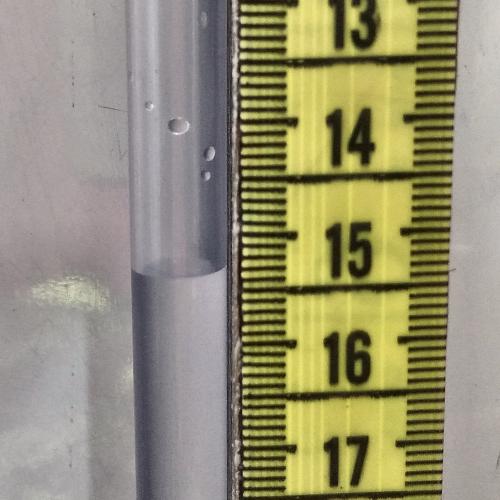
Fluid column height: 15.3 cm